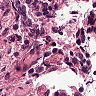
Metastatic tissue present: no